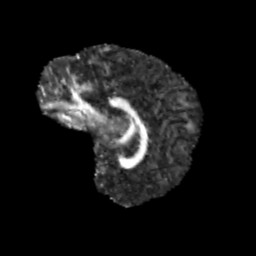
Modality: FA
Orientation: sagittal
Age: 12
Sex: male
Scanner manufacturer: siemens
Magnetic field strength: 3 T
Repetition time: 3.8 s
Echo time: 0.07 s